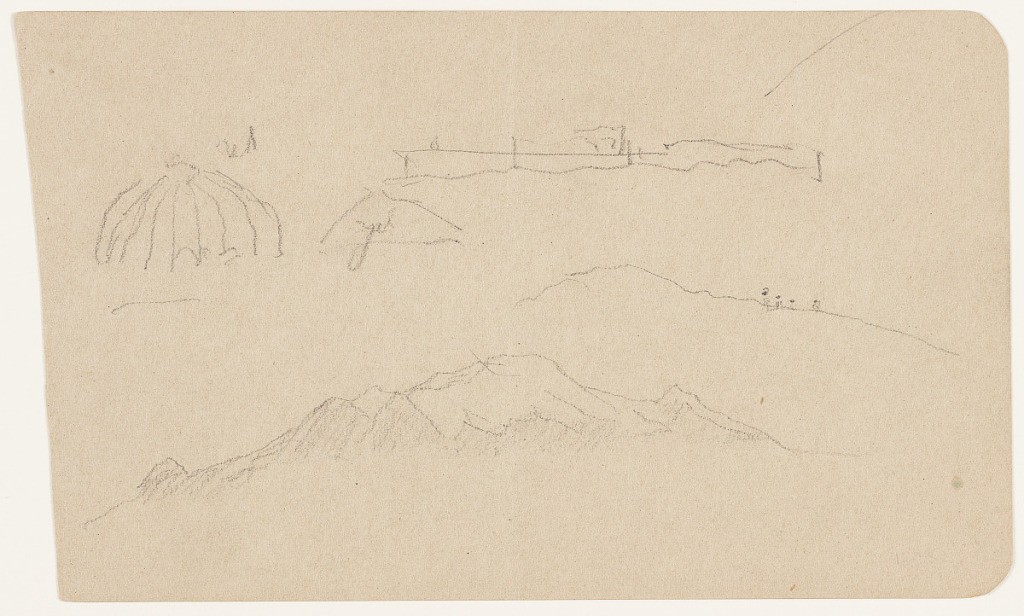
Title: Landscape and Architecture Sketches, Mexico
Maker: Frederic Edwin Church, American, 1826–1900
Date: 1892-93
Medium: Graphite on light brown wove paper
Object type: Drawing
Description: Landscape and architecture sketches showing views of buildings and mountains in Mexico. At upper left, two sketches of domes are visible--one ribbed, and one smooth. At upper center, a long, horizontal building or wall is viewed from a distance. At lower center, a craggy, snow-capped mountain--possibly Iztaccihuatl--is hastily sketched, while at center right, the contour of a hill is shown with four figures climbing its slope.